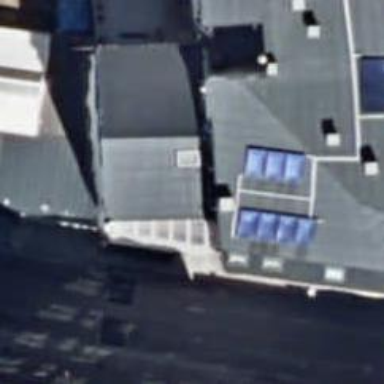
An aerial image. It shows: Pub.